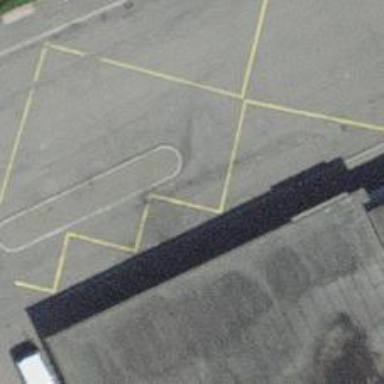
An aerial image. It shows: Bus stop with stop position for public transport.